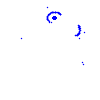
Particle: pion